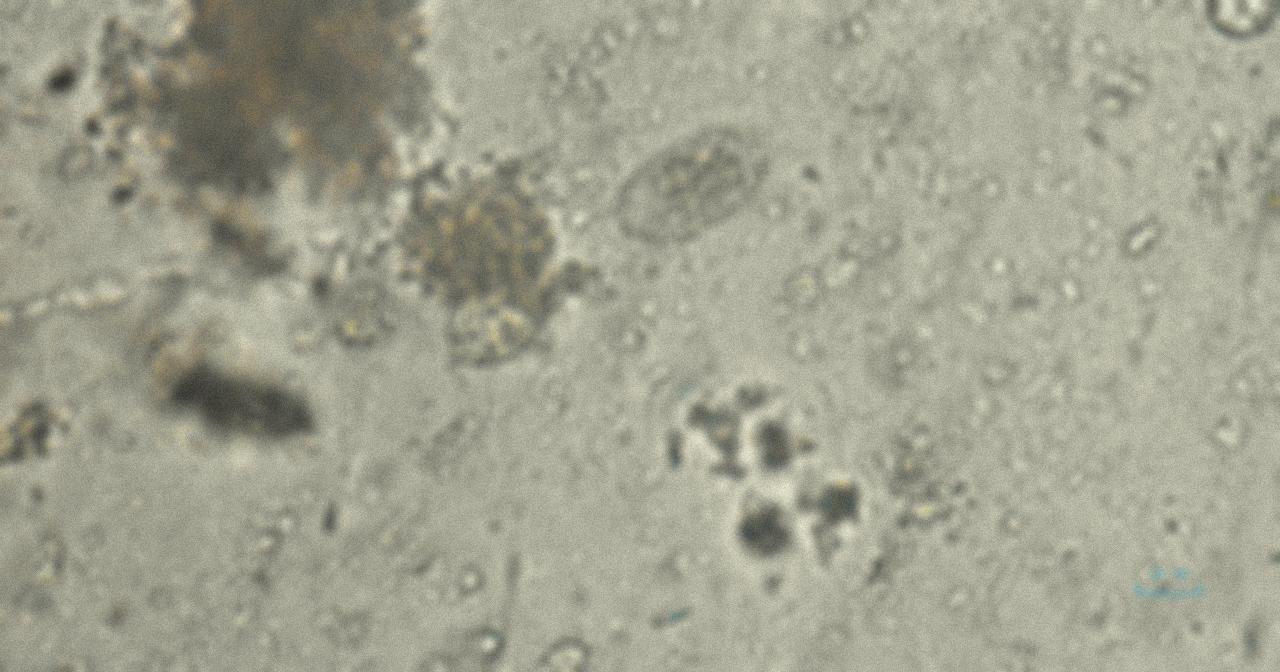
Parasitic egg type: Capillaria philippinensis